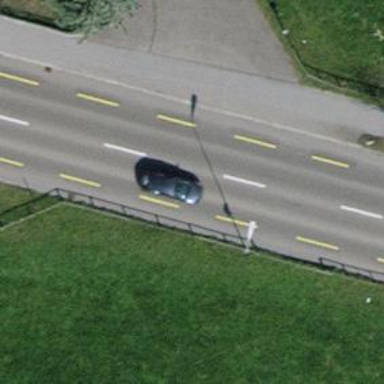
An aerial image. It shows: Advisory cycle lane on primary road with asphalt surface.